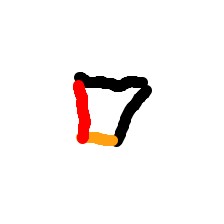
Shape: trapezoid